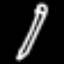
Label: pencil